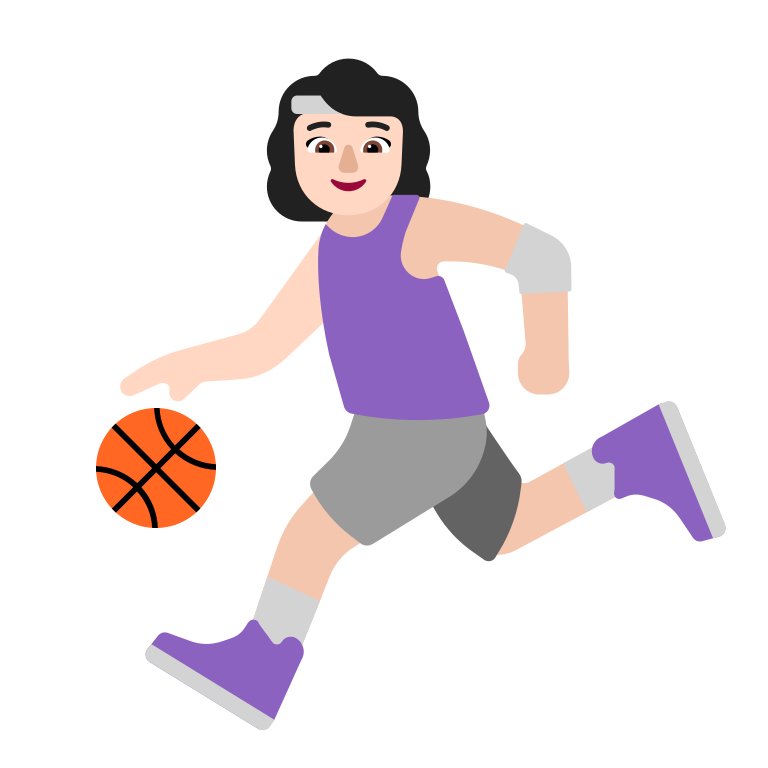
woman bouncing ball flat light